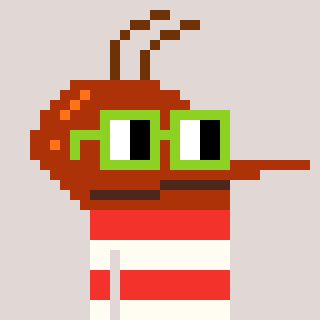
a pixel art character with square light green glasses, a mosquito-shaped head and a grayscale-colored body on a warm background